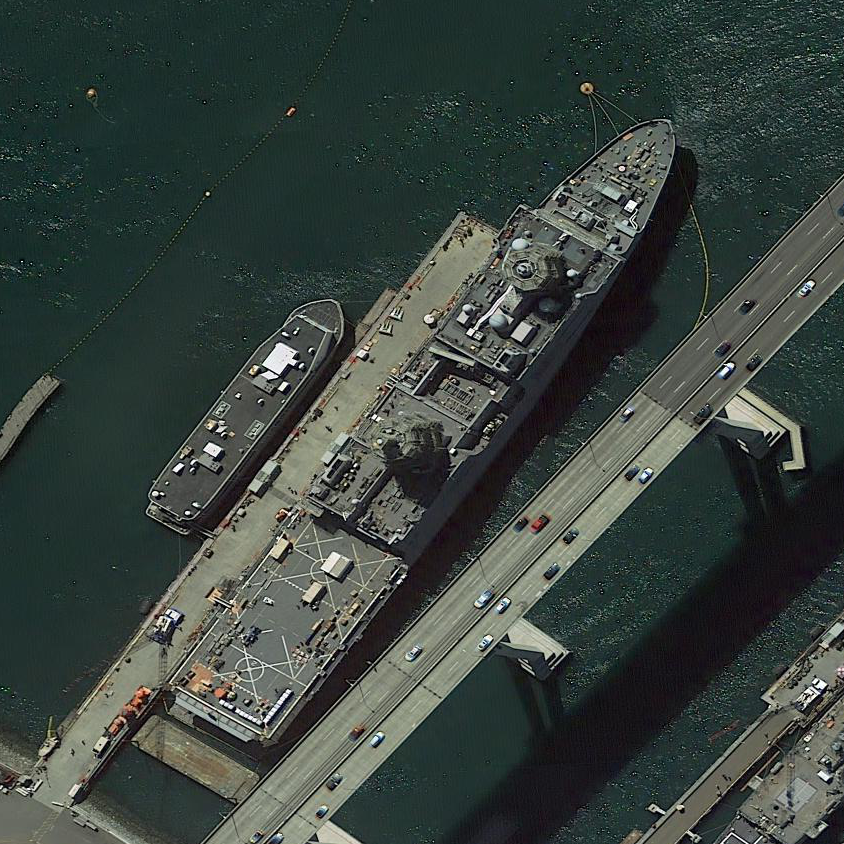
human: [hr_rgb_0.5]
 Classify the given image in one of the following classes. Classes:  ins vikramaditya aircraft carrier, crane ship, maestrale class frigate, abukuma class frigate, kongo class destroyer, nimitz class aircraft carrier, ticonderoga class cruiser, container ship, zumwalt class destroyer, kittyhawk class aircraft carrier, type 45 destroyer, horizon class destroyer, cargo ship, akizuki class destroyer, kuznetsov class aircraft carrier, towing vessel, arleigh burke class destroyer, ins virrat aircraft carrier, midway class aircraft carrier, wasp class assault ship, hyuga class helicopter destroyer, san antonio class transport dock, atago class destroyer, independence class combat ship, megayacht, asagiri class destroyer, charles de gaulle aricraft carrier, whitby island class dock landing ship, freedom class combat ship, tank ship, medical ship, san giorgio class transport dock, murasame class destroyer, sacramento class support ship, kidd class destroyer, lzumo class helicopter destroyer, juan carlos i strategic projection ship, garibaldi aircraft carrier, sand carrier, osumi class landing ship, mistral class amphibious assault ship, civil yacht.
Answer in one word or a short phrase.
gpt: San Antonio class transport dock